Field crop: maize
Growth stage: 2
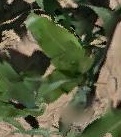
Species: maize